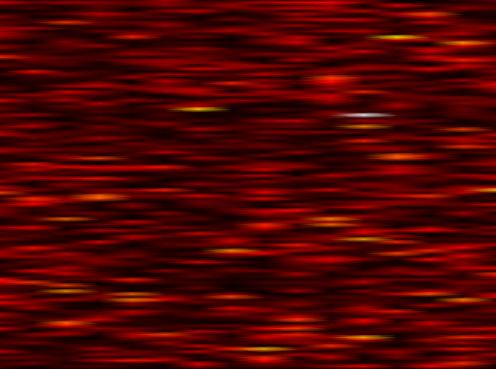
Label: FBMC